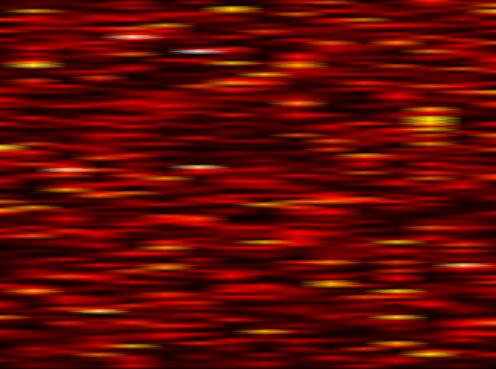
Label: UFMC